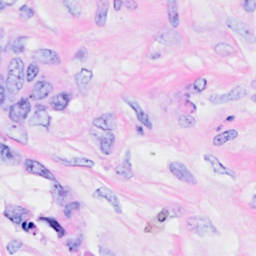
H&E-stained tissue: Breast